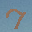
Label: 7